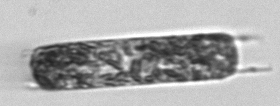
Label: Hemiaulus